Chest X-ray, PA view. Patient: 59 years old, sex F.
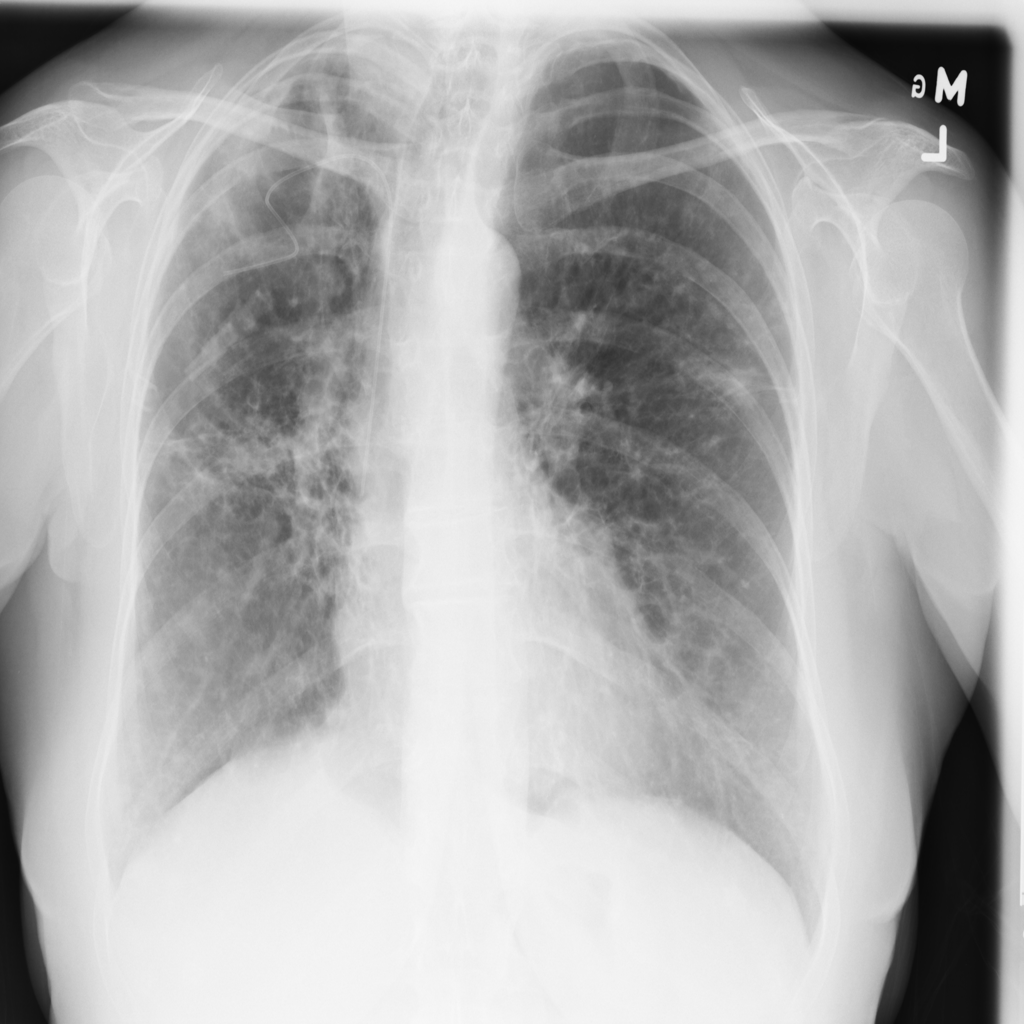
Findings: Infiltration, Nodule